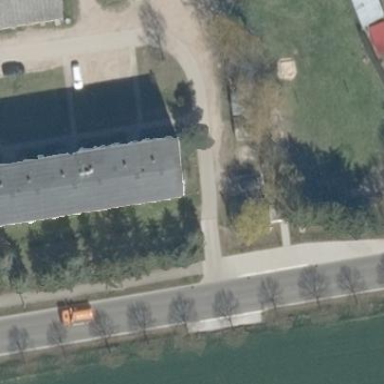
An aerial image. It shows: Building.